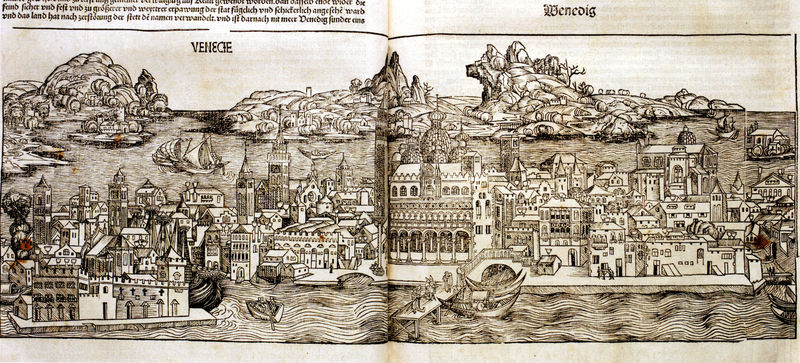
Titel: Ansicht von Venedig
Künstler: Michael Wolgemut
Standort: Münster
Institution: LWL-Landesmuseum für Kunst und Kulturgeschichte
Schlagwörter: felsen, himmel, meer, wasser, weiß, fluss, landschaft, menschen, see, stadt, ufer, fenster, grau, hintergrund, schwarz, straße, säulen, zeichnung, dach, gebäude, architektur, rahmen, ferne, häuser, hügel, brücke, gewässer, kanal, kirche, insel, land, blatt, boot, boote, ruder, turm, schiff, schiffe, schrift, segel, wellen, ansicht, fassaden, vedute, venedig, berge, dächer, grafik, graphik, hafen, kuppel, steg, kirchen, panorama, stadtansicht, loggia, buch, türme, palast, palazzi, fern, kohle, druck, schwarz weiß, radierung, stich, seite, illustration, text, niederländisch, arkaden, kapitelle, buchdruck, buchseite, karte, seiten, beet, fernsicht, landkarte, zeilen, kupferstich, buchseiten, campanile, lagune, inseln, paläste, gondel, gondeln, markusdom, san marco, dogenpalast, markusplatz, kupel, begre, kanäle, buchmalerei, druckschrift, merian, chronik, gewbirge, kanaäle, hüpgel#, wierisz, berg#hausboot, nürnberger weltcronik